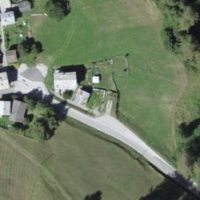
EUNIS habitat code: 23
Species observed at this site:
Laserpitium latifolium